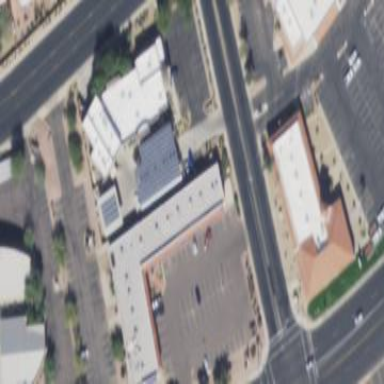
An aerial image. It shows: Retail building.